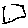
Label: square